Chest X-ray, AP view. Patient: 44 years old, sex M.
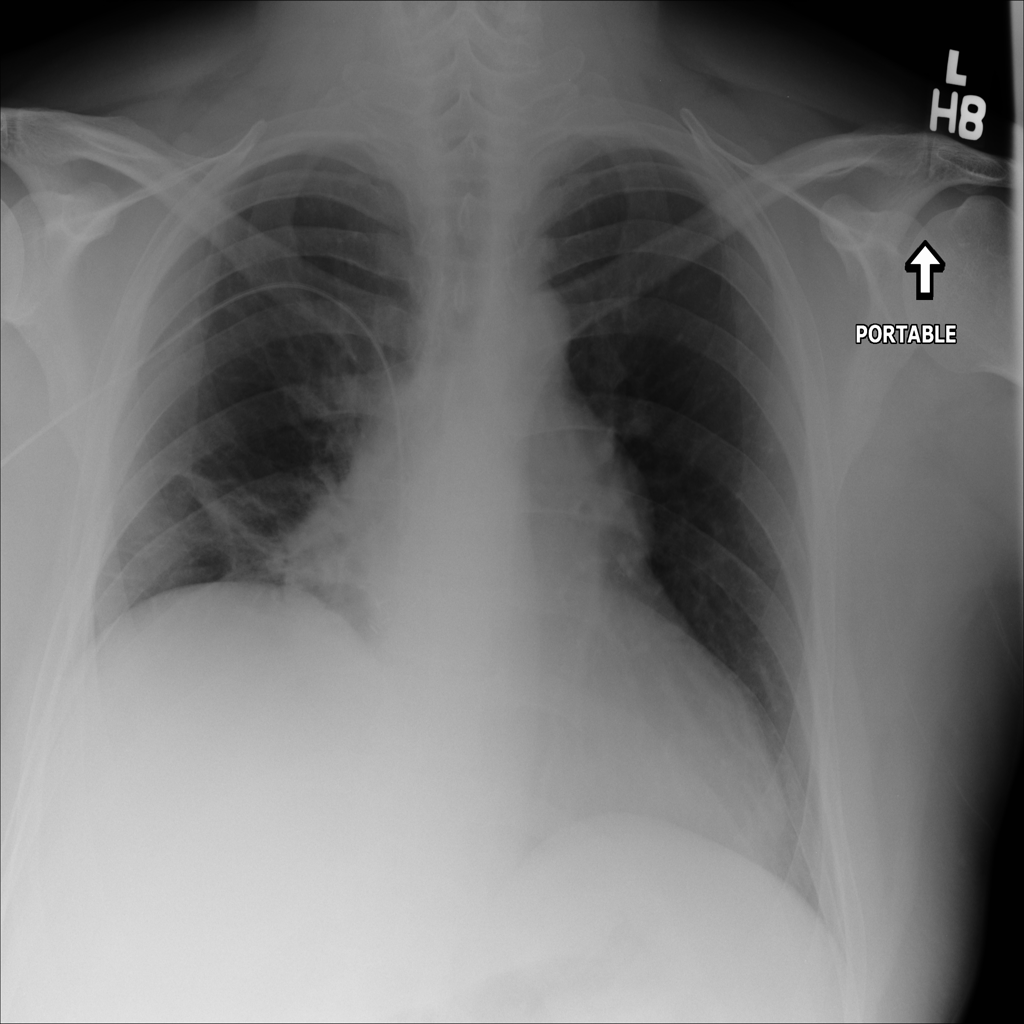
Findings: Atelectasis